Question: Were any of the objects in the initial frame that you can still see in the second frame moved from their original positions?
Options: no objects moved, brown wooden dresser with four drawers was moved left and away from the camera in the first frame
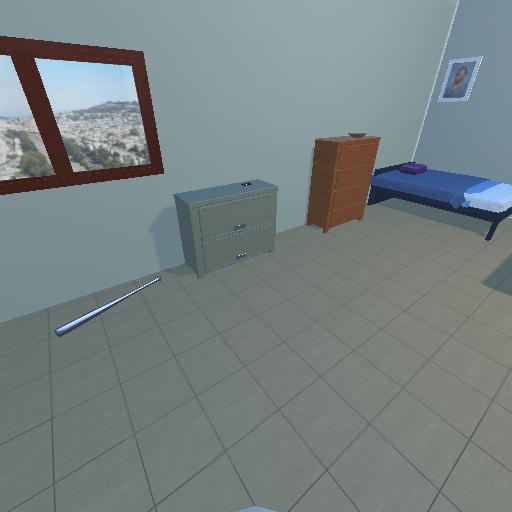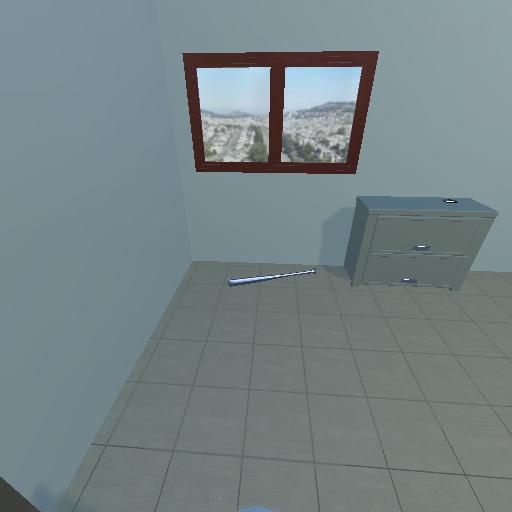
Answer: no objects moved